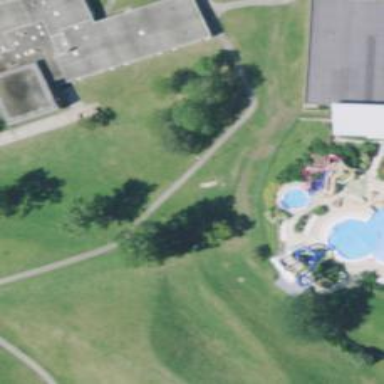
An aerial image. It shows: Disc golf basket.